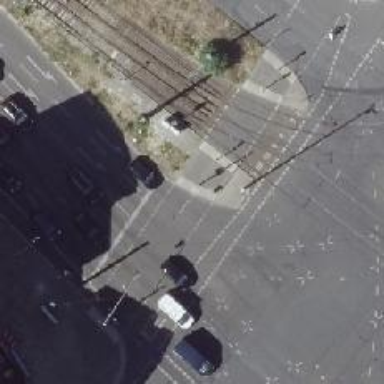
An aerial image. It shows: Footway located on traffic island.